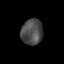
Tissue: lung
Cell type: T cells
Senescence score: 0.5535
Nuclear area (px): 559
Mean DAPI intensity: 74.114